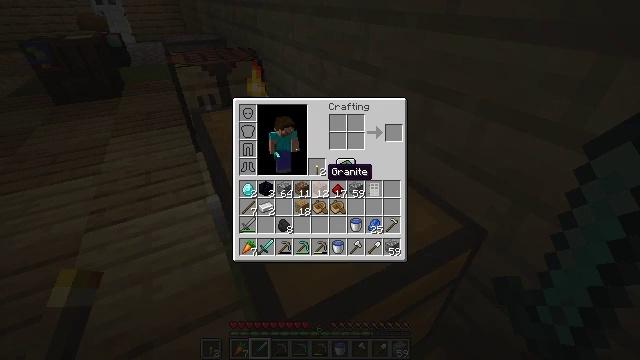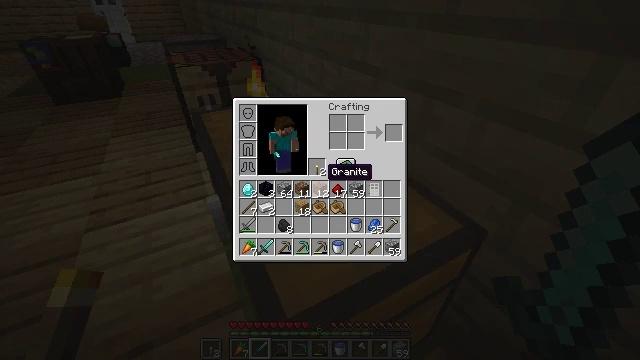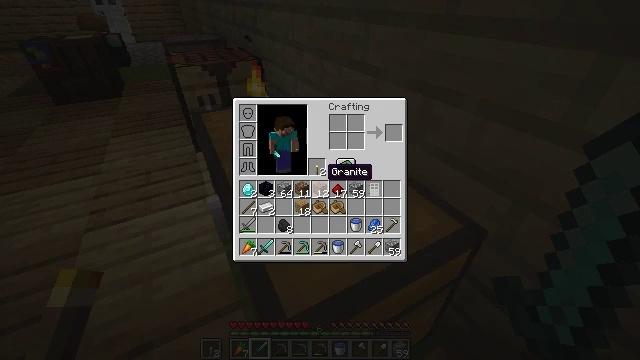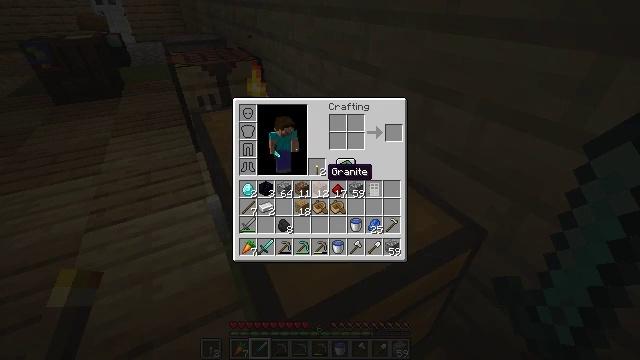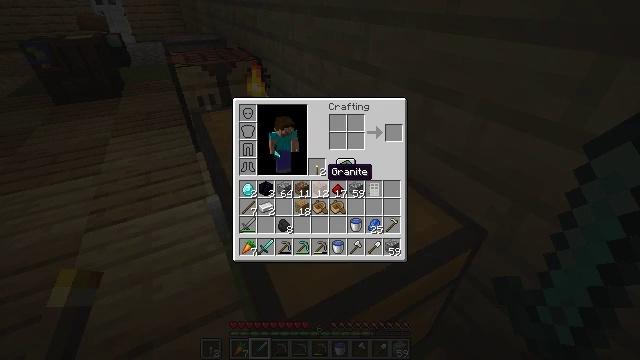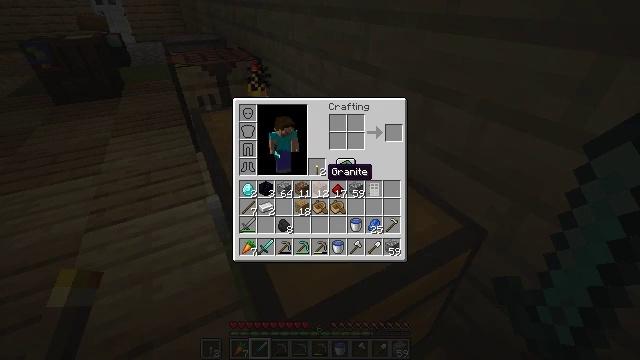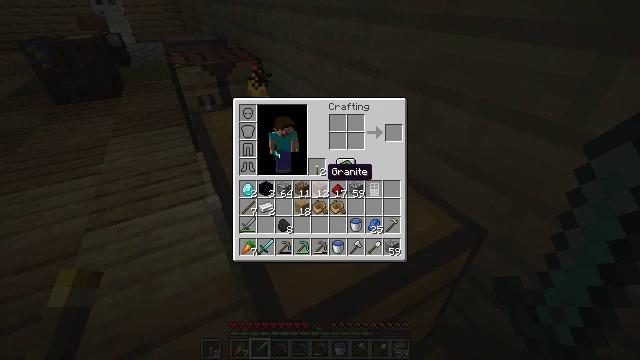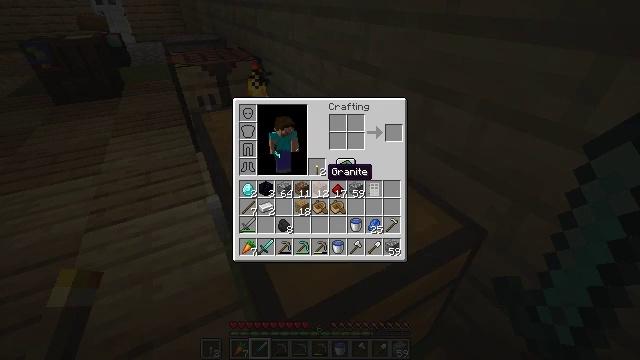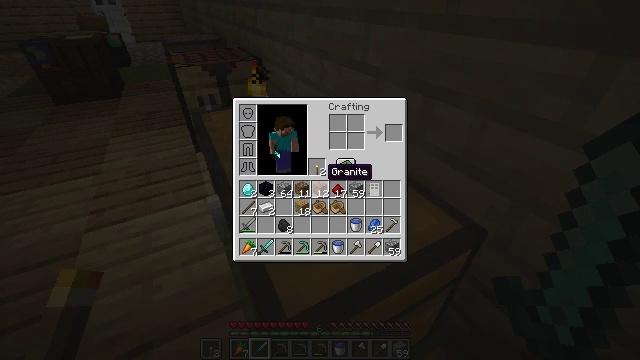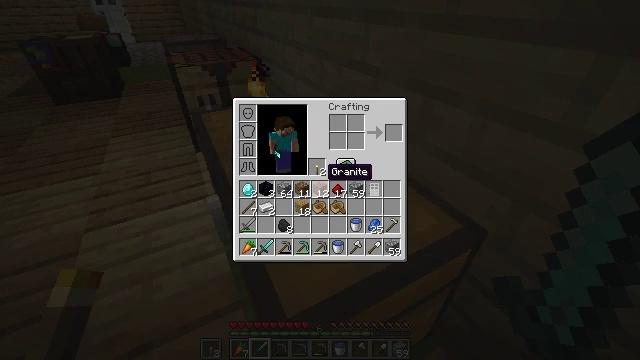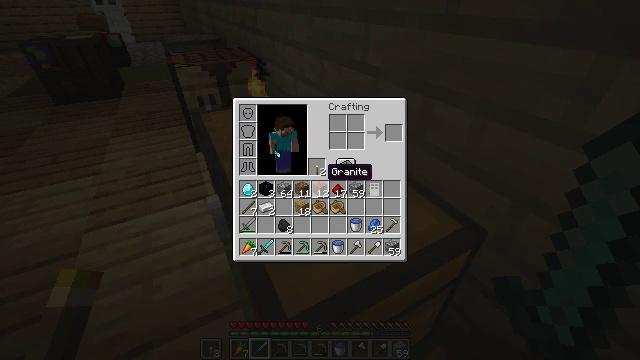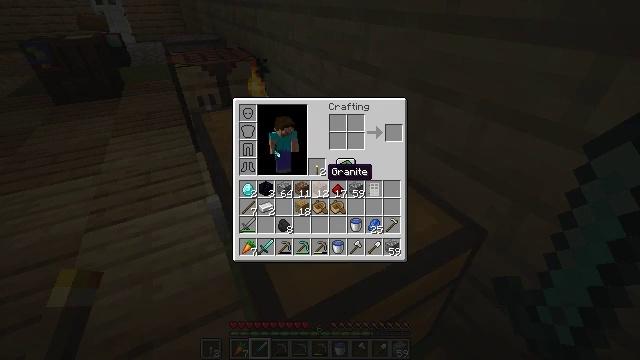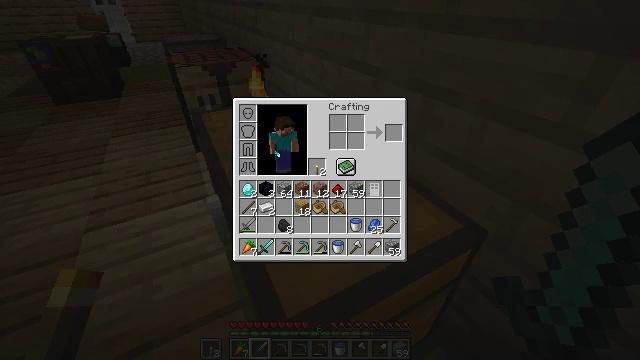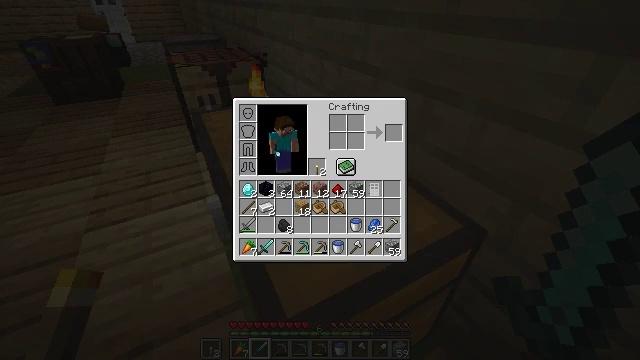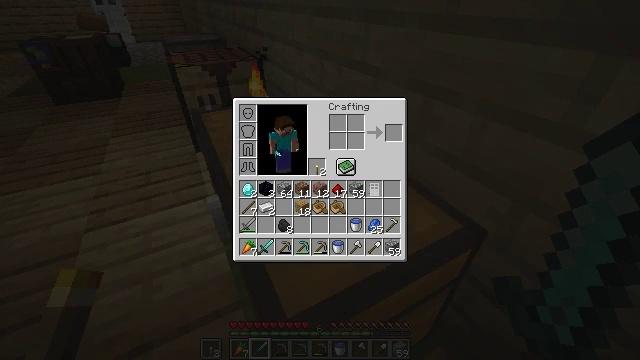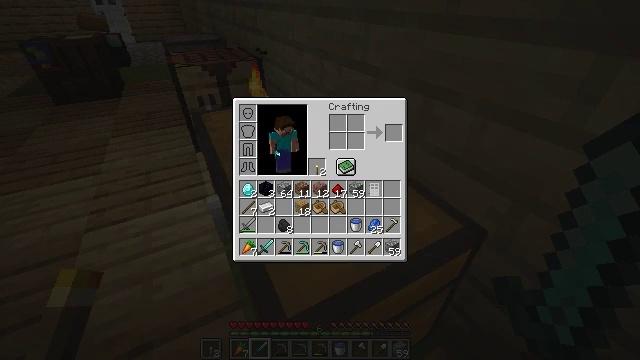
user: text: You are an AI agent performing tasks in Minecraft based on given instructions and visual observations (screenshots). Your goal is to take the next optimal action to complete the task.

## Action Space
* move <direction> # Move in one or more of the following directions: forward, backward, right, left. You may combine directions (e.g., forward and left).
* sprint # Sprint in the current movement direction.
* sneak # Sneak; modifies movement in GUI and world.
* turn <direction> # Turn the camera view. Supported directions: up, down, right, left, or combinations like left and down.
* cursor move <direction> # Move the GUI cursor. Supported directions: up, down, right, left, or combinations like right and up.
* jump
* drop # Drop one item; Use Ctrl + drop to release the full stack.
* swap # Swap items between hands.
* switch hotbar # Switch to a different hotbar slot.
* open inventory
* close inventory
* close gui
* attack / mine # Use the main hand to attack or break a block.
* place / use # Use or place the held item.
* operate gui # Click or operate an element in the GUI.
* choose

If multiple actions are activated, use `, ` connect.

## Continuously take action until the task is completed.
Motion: motion action
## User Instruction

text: Mine planks.
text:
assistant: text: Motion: no_op
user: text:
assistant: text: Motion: no_op
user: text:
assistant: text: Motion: no_op
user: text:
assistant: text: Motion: no_op
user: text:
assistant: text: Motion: no_op
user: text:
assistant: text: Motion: no_op
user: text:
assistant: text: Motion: no_op
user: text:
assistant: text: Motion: no_op
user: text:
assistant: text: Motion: no_op
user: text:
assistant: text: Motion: no_op
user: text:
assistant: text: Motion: no_op
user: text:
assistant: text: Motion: no_op
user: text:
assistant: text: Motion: no_op
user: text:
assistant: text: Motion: no_op
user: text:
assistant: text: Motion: no_op
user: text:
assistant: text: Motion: no_op
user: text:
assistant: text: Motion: no_op
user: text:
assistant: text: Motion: no_op
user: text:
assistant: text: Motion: no_op
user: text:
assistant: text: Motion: no_op
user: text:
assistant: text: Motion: no_op
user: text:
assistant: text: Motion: no_op
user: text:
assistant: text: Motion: no_op
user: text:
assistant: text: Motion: no_op
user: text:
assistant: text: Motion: no_op
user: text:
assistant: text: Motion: no_op
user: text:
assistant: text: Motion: close inventory
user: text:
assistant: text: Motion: close inventory
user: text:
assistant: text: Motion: close inventory
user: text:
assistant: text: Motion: close inventory